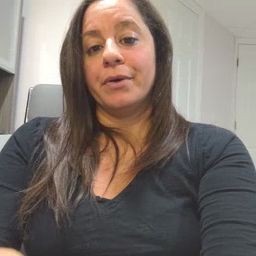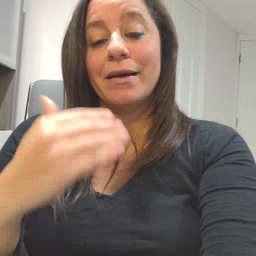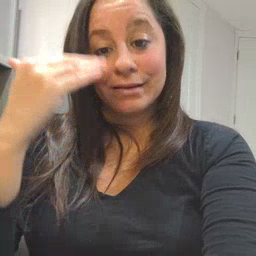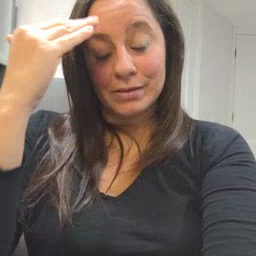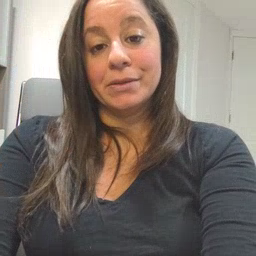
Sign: head